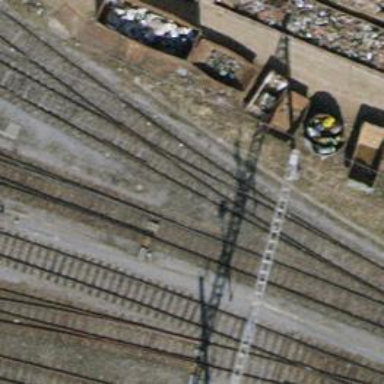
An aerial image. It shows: Rail siding with electrified contact lines.